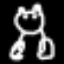
Label: frog